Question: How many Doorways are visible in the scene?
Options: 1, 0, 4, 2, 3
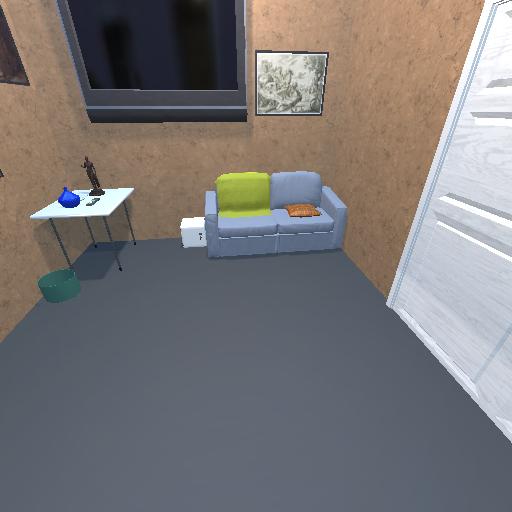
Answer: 1